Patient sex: M
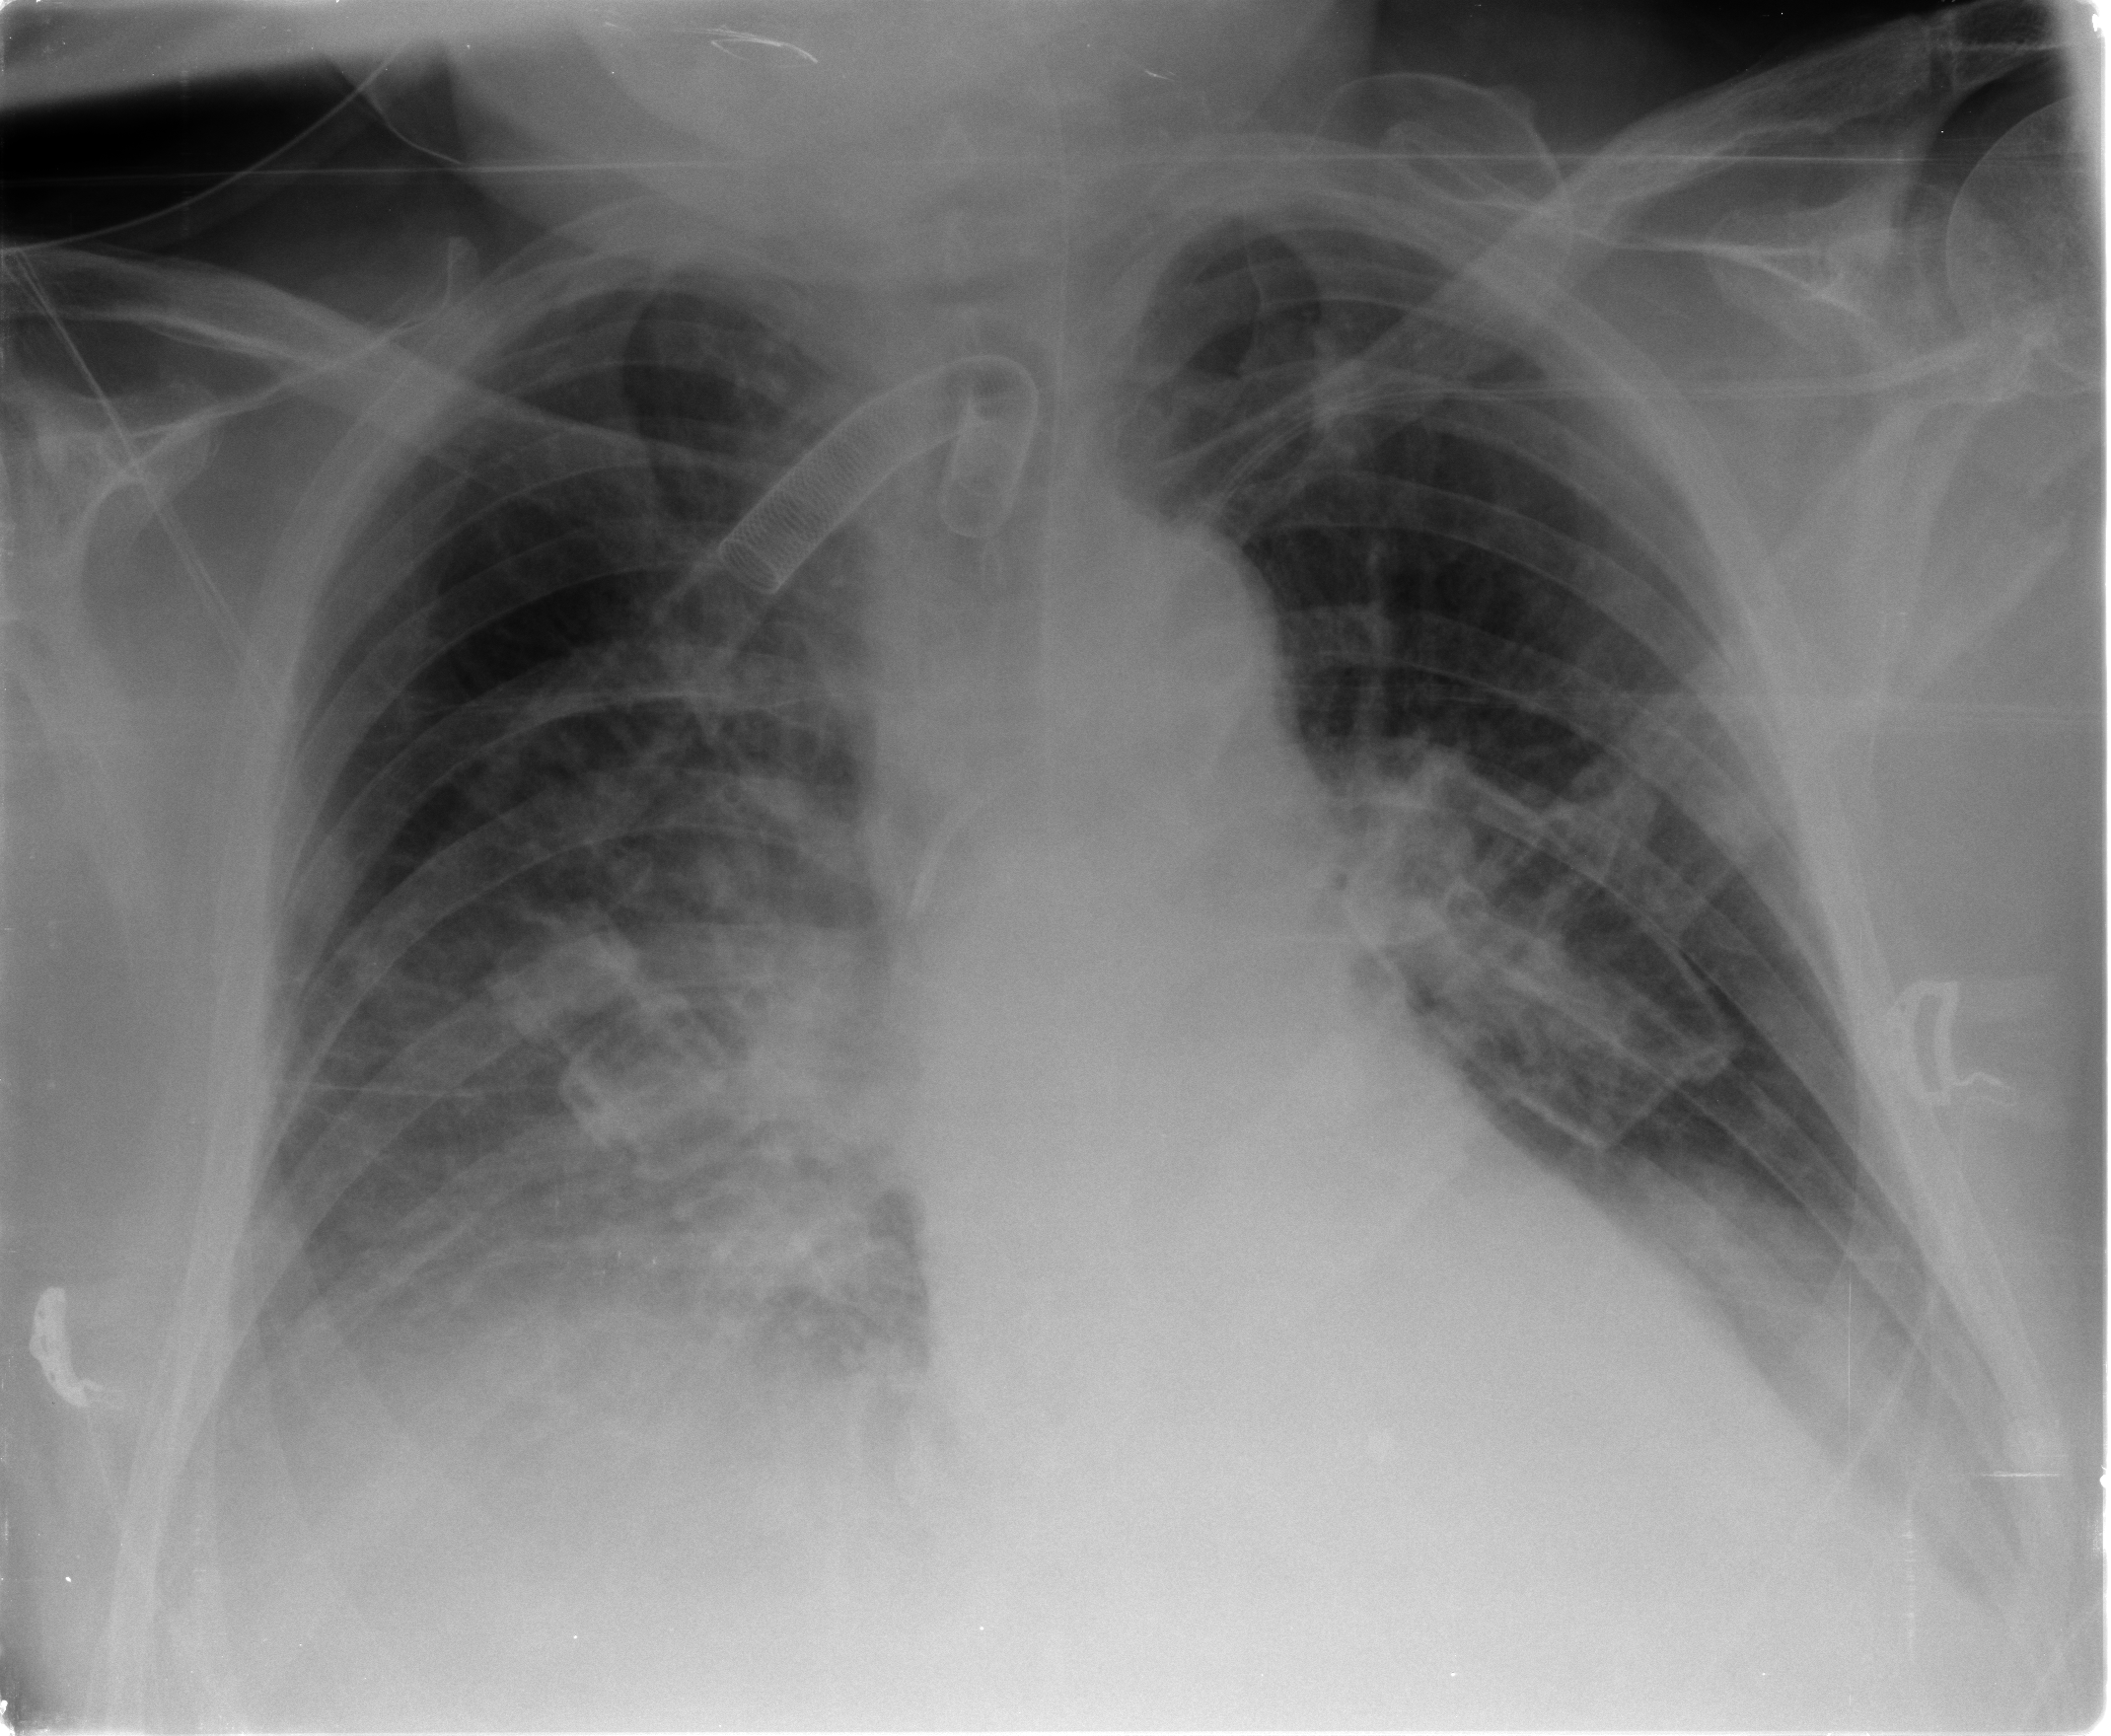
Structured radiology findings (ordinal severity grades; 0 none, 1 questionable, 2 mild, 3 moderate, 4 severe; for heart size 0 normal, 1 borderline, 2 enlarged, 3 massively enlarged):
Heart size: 0
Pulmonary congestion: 2
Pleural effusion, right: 1
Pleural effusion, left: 0
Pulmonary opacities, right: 2
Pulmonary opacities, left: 2
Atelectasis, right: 2
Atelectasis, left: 2